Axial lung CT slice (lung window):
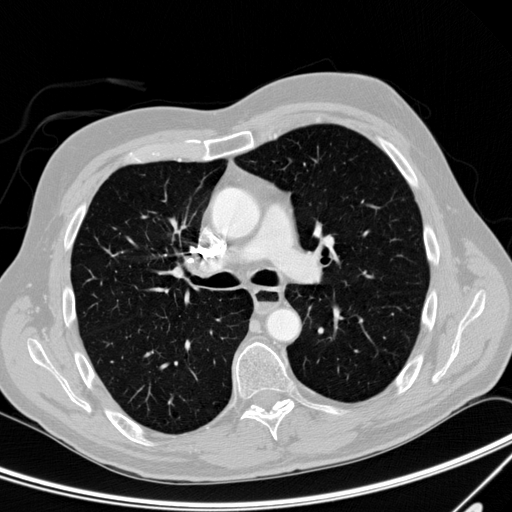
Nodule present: no